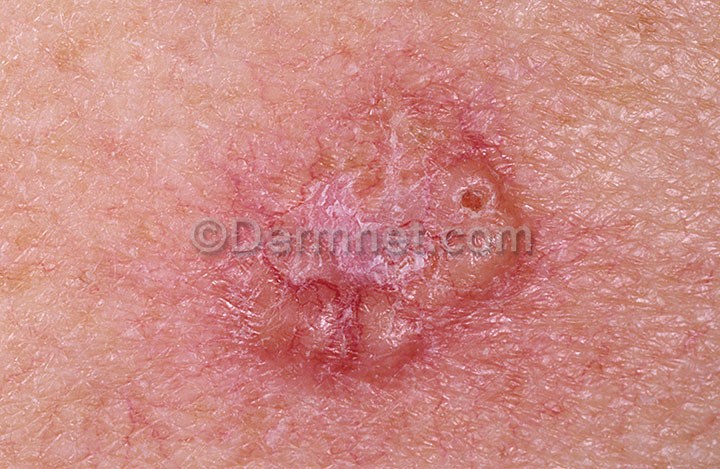
Disease: Actinic Keratosis Basal Cell Carcinoma and other Malignant Lesions